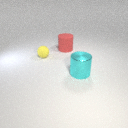
large cyan metal cylinder to the right of small yellow rubber sphere